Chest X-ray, PA view. Patient: 83 years old, sex M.
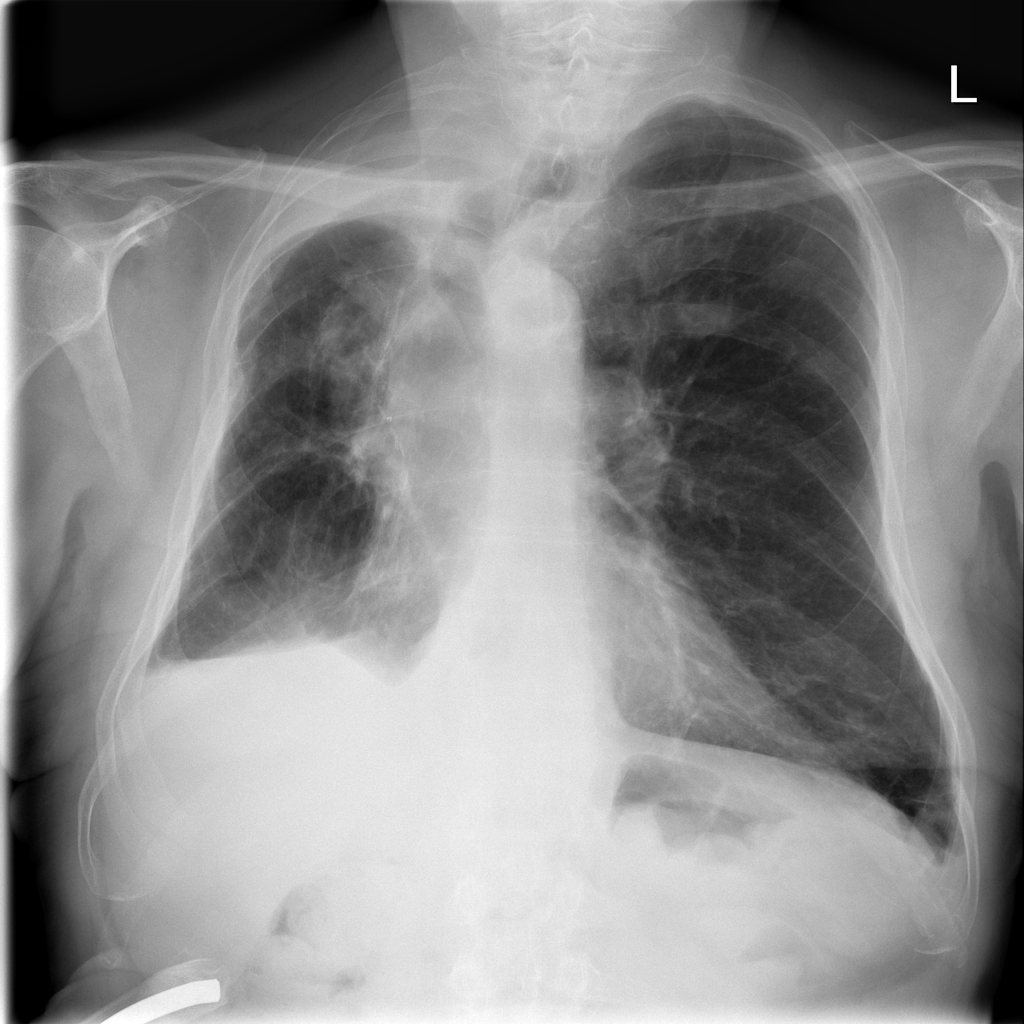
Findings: Infiltration